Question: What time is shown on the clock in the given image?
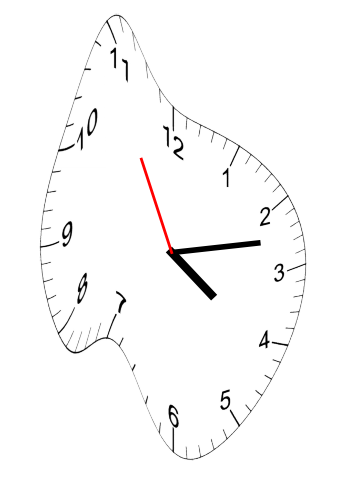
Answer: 04:12:55